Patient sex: M
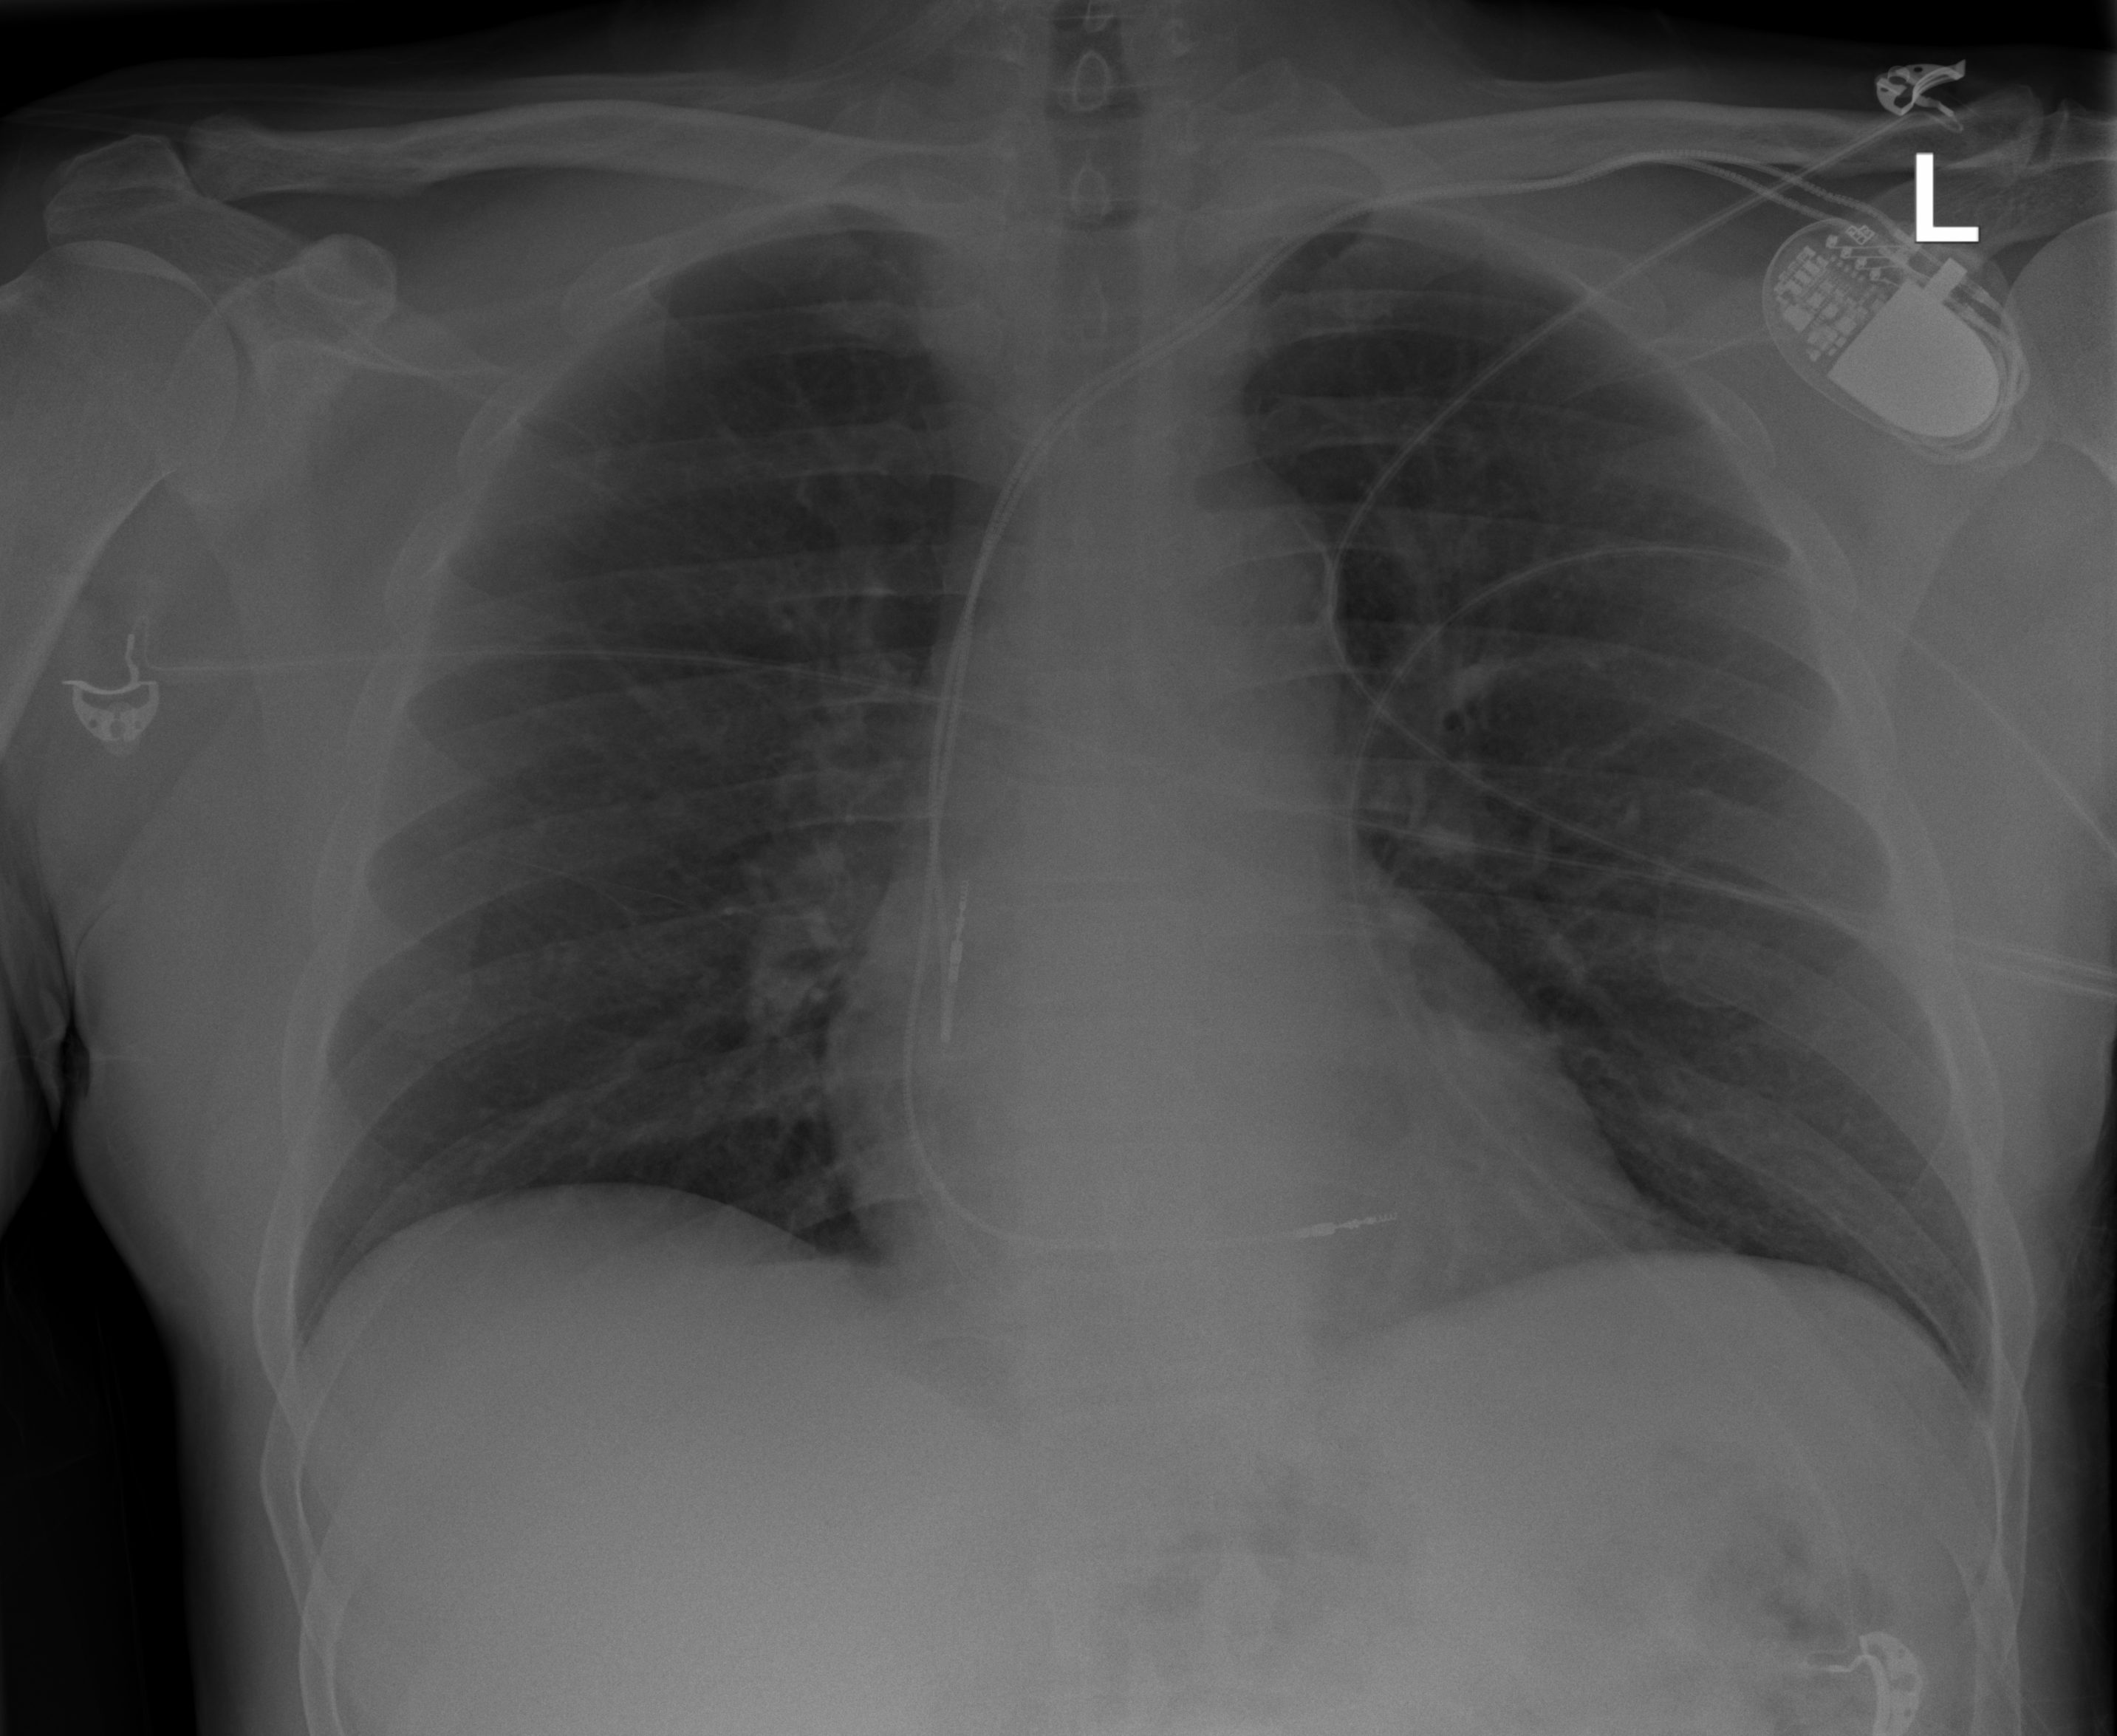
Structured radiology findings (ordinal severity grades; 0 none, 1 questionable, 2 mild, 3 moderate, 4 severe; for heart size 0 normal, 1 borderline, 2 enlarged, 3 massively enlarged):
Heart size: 0
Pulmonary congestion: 0
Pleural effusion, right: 0
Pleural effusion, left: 0
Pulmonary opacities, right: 0
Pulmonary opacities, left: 0
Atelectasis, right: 0
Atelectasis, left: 0